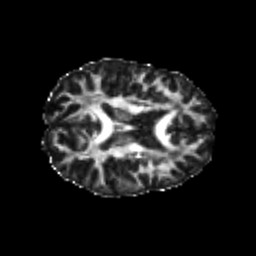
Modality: FA
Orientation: axial
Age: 24
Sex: female
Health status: healthy
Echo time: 0.074 s